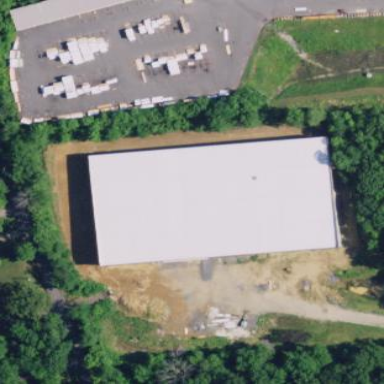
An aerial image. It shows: Industrial building.